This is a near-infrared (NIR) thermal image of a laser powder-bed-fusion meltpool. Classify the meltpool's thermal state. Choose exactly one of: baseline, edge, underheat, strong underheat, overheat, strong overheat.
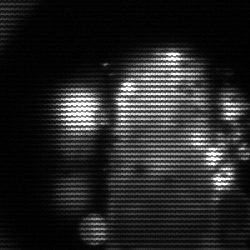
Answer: strong underheat